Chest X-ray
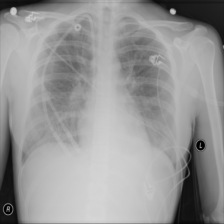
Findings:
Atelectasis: negative
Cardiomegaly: negative
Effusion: negative
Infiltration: negative
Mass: negative
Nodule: negative
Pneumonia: negative
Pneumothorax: negative
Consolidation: negative
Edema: negative
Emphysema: negative
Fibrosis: negative
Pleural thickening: negative
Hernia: negative